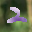
Label: 2